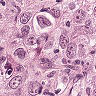
Metastatic tissue present: yes